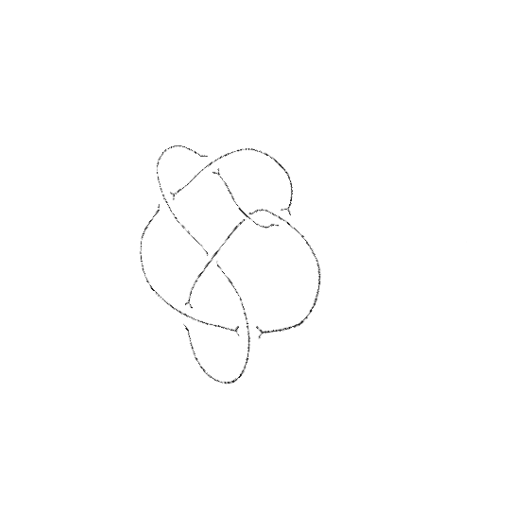
Crossing number: 7